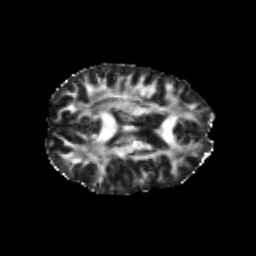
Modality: FA
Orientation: axial
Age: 20
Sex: female
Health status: healthy
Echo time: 0.074 s